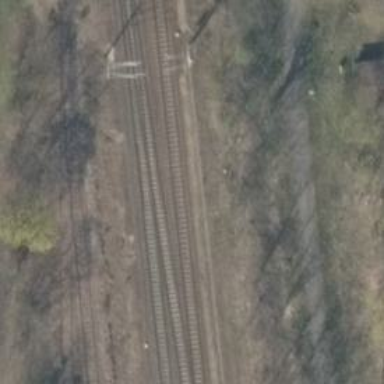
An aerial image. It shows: Railway track with contact line for electrification.